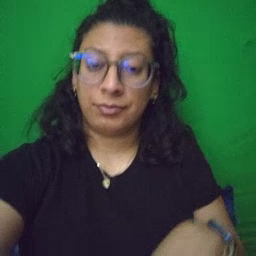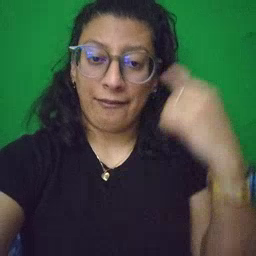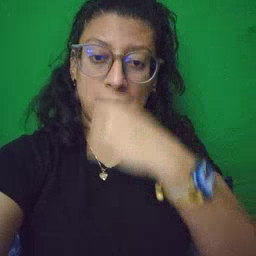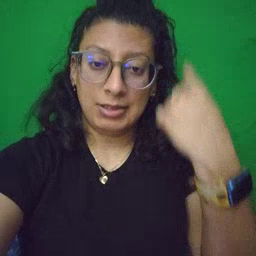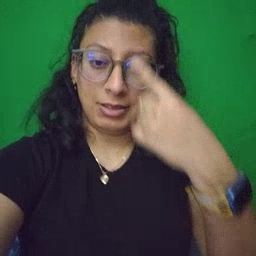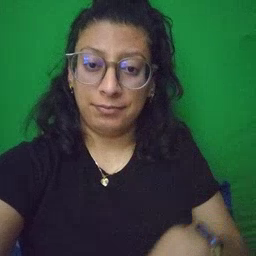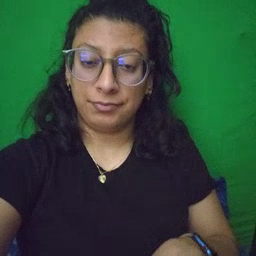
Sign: face